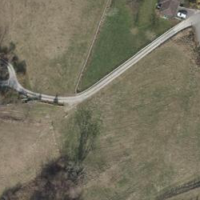
EUNIS habitat code: 24
Species observed at this site:
Mercurialis perennis